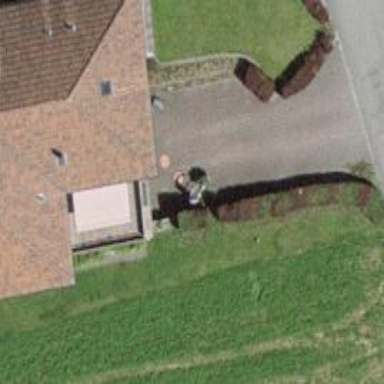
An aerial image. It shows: Hedge barrier.